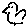
Label: bird